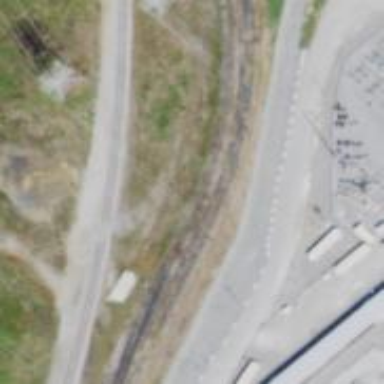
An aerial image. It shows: Railway spur service.